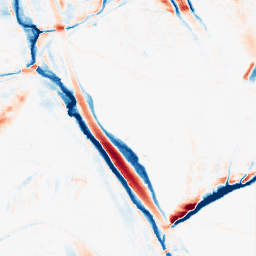
Category: morphological
Decomposition family: morphological_ellipse
Decomposition parameters: operation: average
width: 10
height: 30
Upsampling method: sinc_hamming
Upsampling parameters: scale: 2
kernel_size: 16
Upsampling scale: 2